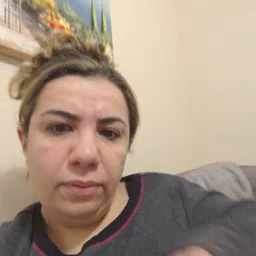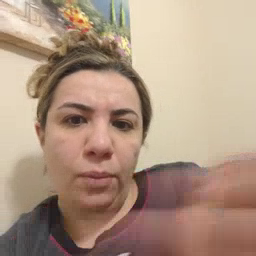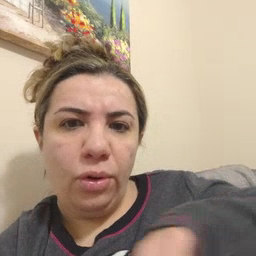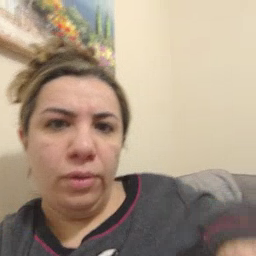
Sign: pool